Aerial crown-view tile of a tropical tree (Barro Colorado Island, Panama), acquired 20250616:
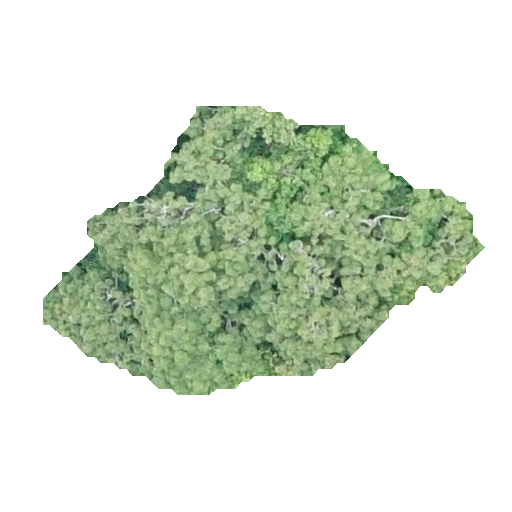
Species: Ceiba pentandra
GBIF accepted scientific name: Ceiba pentandra
Crown area: 114.802 m²